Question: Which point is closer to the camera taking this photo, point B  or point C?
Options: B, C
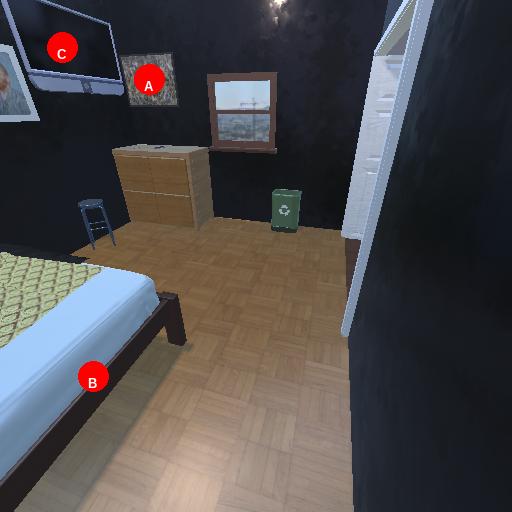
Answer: B